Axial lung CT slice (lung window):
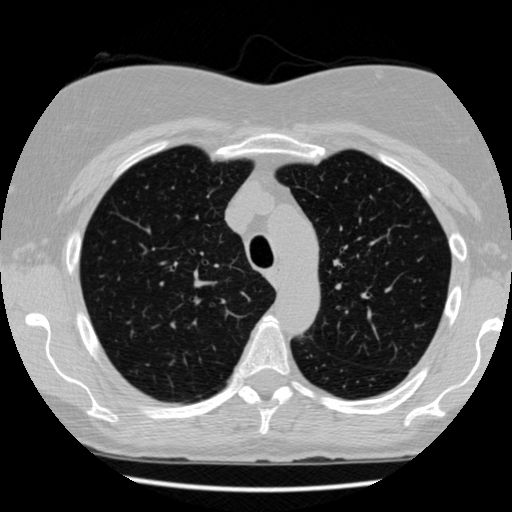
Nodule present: no